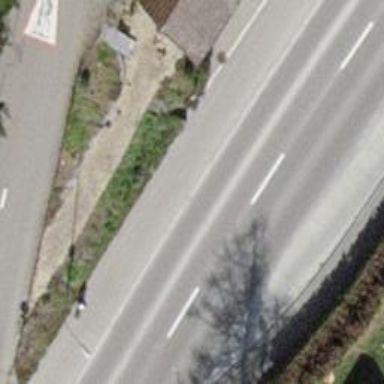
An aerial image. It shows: Retaining wall.